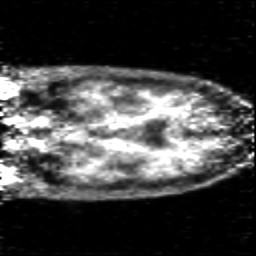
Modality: PET
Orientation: coronal
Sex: male
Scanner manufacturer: siemens